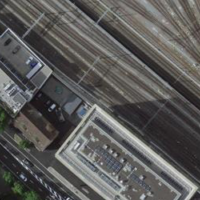
EUNIS habitat code: 57
Species observed at this site:
Osmia bicornis